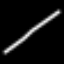
Label: square